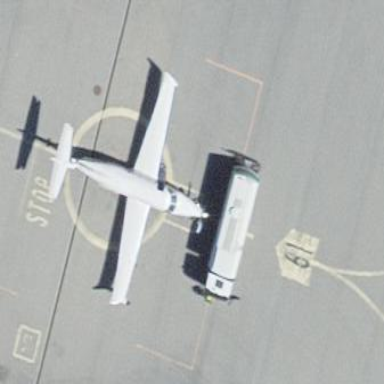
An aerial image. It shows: Image showing helipad at airport.